Question: I have a SelectField that I want to add validation to with WTForms. The fields gets its values from a dynamic dropdown since it is the city field of a pair of region/city choice where the user first select region and then the city options switches to display the cities of the selected region:

If I set it to the same name as in the form class then I still can perform validation on the input:
'''
<div id="cities">
{{form.area}}
</div>{% if form.area.errors %} <div class="maintext">
<ul class="errors">{% for error in form.area.errors %}<li>{{ error }}</li>{% endfor %}</ul></div>
{% endif %}
'''
I want a red frame around the fields which do not validate and this works for other fields than the SelectField (see attached image).
I wonder how to enable validation for my SelectField? It works for all other fields. To enable the red frame around the field I tried to subclass the Select class and add this as a widget since this works for other fields but not for the SelectField:
'''
from wtforms.widgets import Select
class SelectWithRedFrame(Select):
def __init__(self, error_class=u'has_errors'):
super(SelectWithRedFrame, self).__init__()
self.error_class = error_class
def __call__(self, field, **kwargs):
if field.errors:
c = kwargs.pop('class', '') or kwargs.pop('class_', '')
kwargs['class'] = u'%s %s' % (self.error_class, c)
return super(SelectWithRedFrame, self).__call__(field, **kwargs)
class AdForm(Form):
my_choices = [
('1', _('All categories')),
('disabled', _('VEHICLES')),
('2010', _('Cars')),
('3', _('Motorcycles')),
('4', _('Accessories & Parts')),
('disabled', _('PROPERTIES')),
('7', _('Apartments')),
('8', _('Houses')),
('9', _('Commercial properties')),
('10', _('Land')),
('disabled', _('ELECTRONICS')),
('12', _('Mobile phones & Gadgets')),
('13', _('TV/Audio/Video/Cameras')),
('14', _('Computers')),
('disabled', _('HOME & PERSONAL ITEMS')),
('16', _('Home & Garden')),
('17', _('Clothes/Watches/Accessories')),
('18', _('For Children')),
('disabled', _('LEISURE/SPORTS/HOBBIES')),
('20', _('Sports & Outdoors')),
('21', _('Hobby & Collectables')),
('22', _('Music/Movies/Books')),
('23', _('Pets')),
('20', _('BUSINESS TO BUSINESS')),
('24', _('Hobby & Collectables')),
('25', _('Professional/Office equipment')),
('26', _('Business for sale')),
('disabled', _('JOBS & SERVICES')),
('28', _('Jobs')),
('29', _('Services')),
('30', _('Events & Catering')),
('31', _('Others')),
]
regions = [
('', _('Choose')),
('3', _('Delhi')),
('4', _('Maharasta')),
('7', _('Gujarat')),
]
cities = [
('', _('Choose')),
('3', _('Mumbai')),
('4', _('Delhi')),
]
nouser = HiddenField(_('No user')) # dummy variable to know whether user is logged in
name = TextField(_('Name'),
[validators.Required(message=_('Name is required'
))], widget=MyTextInput())
title = TextField(_('Subject'),
[validators.Required(message=_('Subject is required'
))], widget=MyTextInput())
text = TextAreaField(_('Ad text'),
[validators.Required(message=_('Text is required'
))], widget=MyTextArea())
phonenumber = TextField(_('Phone'), [validators.Optional()])
phoneview = BooleanField(_('Display phone number on site'))
price = TextField(_('Price'), [validators.Regexp('^[0-9]+$',
message=_('This is not an integer number, please see the example and try again'
)), validators.Optional()], widget=MyTextInput())
email = TextField(_('Email'),
[validators.Required(message=_('Email is required'
)),
validators.Email(message=_('Your email is invalid'
))], widget=MyTextInput())
region = SelectField(_('Region'),choices=regions,validators=[validators.Required(message=_('Region is required'))],option_widget=SelectWithRedFrame())
area = SelectField(_('City'),choices=cities,validators=[validators.Required(message=_('City is required'
))],option_widget=SelectWithRedFrame())
def validate_name(form, field):
if len(field.data) > 50:
raise ValidationError(_('Name must be less than 50 characters'
))
def validate_email(form, field):
if len(field.data) > 60:
raise ValidationError(_('Email must be less than 60 characters'
))
def validate_price(form, field):
if len(field.data) > 8:
raise ValidationError(_('Price must be less than 9 integers'
))
'''
Can you tell me what I'm doing wrong and how I can enable my SelectField for validation?
Thanks
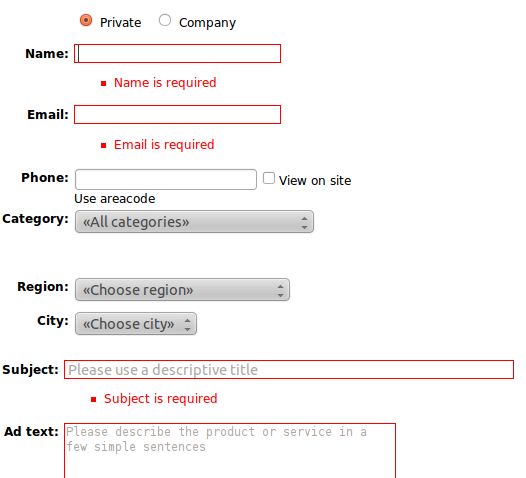
Answer: Have you tried the validator AnyOf yet?
See <URL>
class wtforms.validators.AnyOf(values, message=u'Invalid value, must be one of: %(values)s', values_formatter=None)
Compares the incoming data to a sequence of valid inputs.